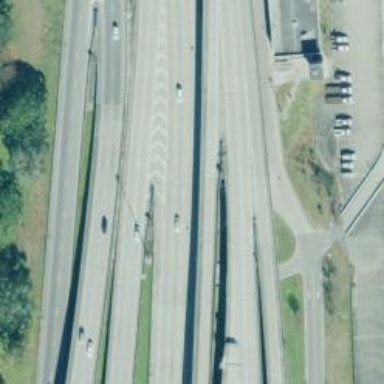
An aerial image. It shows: Bridge over motorway_link.